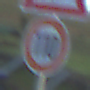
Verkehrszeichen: Geschwindigkeit110
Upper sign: FlugbetriebRechts
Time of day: SunriseSunset
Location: Outdoor (RoadRail)
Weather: PartlyCloudy
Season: NotSpecified
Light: Natural